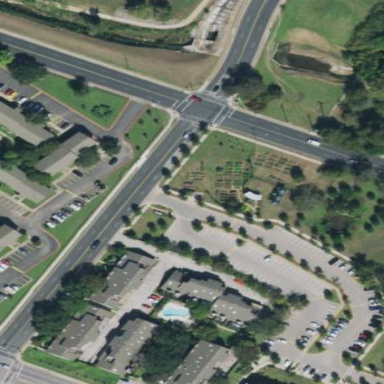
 leisure land intended for communal use."